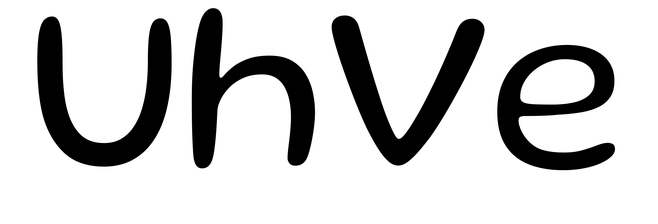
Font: Gluten_Light